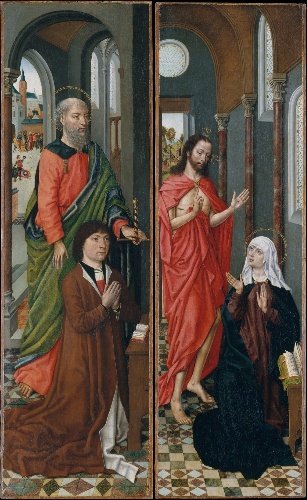
Title: Saint Paul with a Donor; Christ Appearing to His Mother
Artist: Master of the Saint Ursula Legend
Artist bio: Netherlandish, active late 15th century
Date: ca. 1485
Object type: Painting, wings of an altarpiece
Classification: Paintings
Medium: Oil on wood
Dimensions: (a) overall 37 3/8 x 11 3/8 in. (94.9 x 28.9 cm), painted surface 36 3/4 x 10 7/8 in. (93.4 x 27.6 cm); (b) overall 37 1/4 x 11 1/4 in. (94.6 x 28.6 cm), painted surface 36 3/4 x 10 3/4 in. (93.4 x 27.3 cm)
Department: European Paintings
Credit line: The Friedsam Collection, Bequest of Michael Friedsam, 1931
Accession year: 1932
Repository: Metropolitan Museum of Art, New York, NY
Tags: Men|Saint Paul|Christ|Virgin Mary